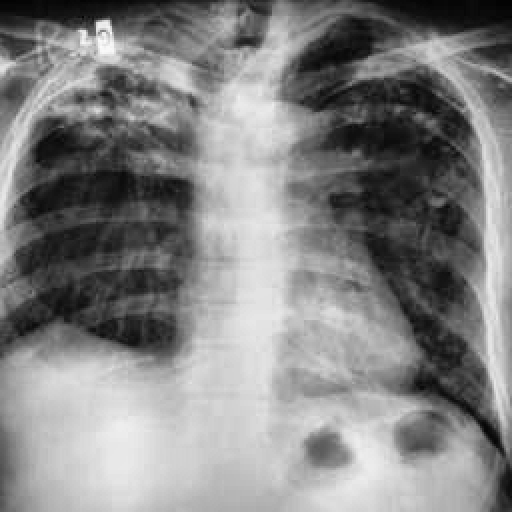
Finding: TUBERCULOSIS